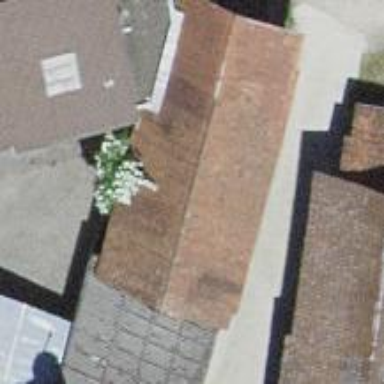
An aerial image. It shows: Garage building.